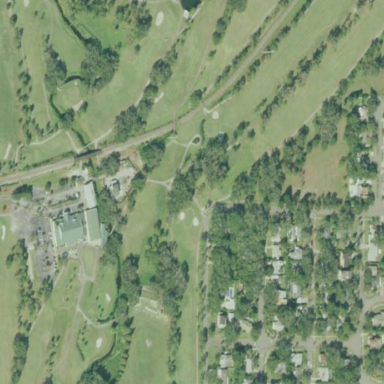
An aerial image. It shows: Golf course surrounded by greenery.